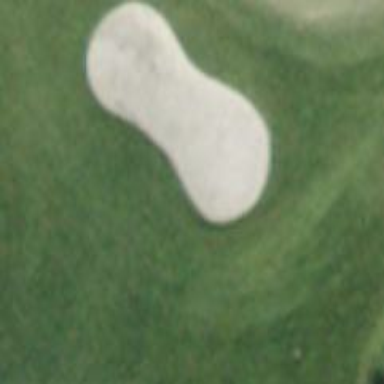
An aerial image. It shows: Sandy area is golf bunker.